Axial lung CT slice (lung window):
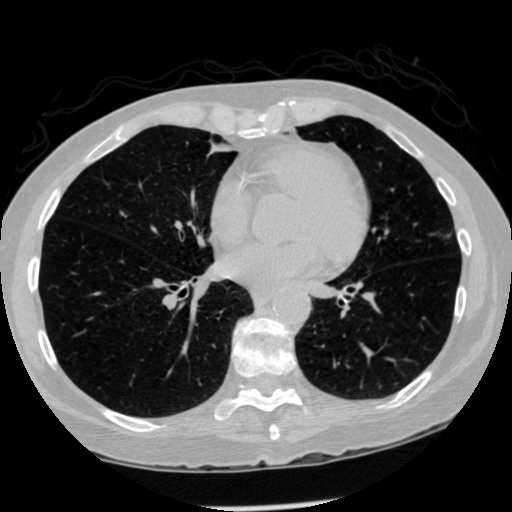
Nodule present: no